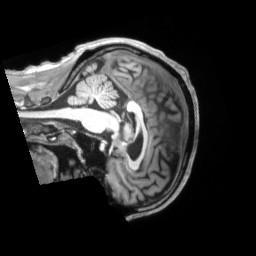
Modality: T1w
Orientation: sagittal
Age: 62
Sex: male
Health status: ill
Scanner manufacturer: siemens
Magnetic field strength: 3 T
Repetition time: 2.2 s
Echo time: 0.00157 s